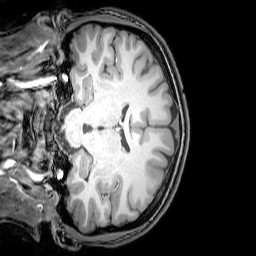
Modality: T1w
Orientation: coronal
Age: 24
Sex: male
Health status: healthy
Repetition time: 0.081 s
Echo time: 0.037 s